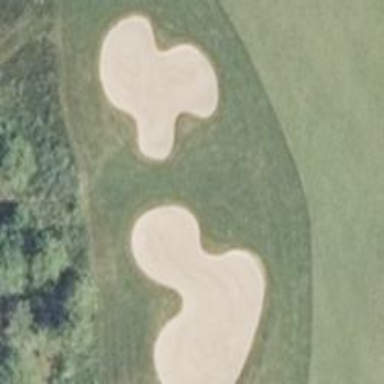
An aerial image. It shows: Golf bunker.